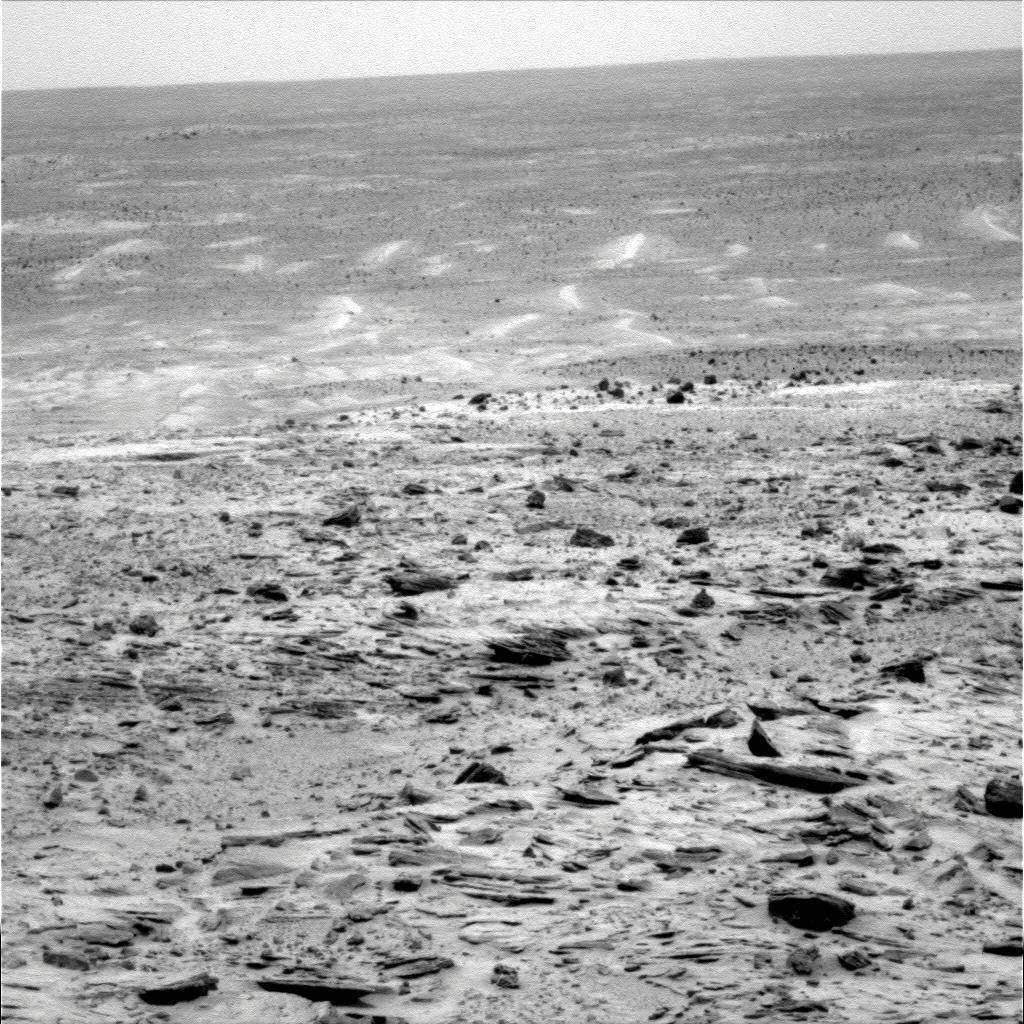
Terrain classes present: Bedrock, Gravel / Sand / Soil, Sky / Distant Mountains